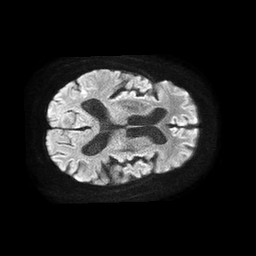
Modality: TRACE
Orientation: axial
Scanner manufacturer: philips
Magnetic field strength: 1.5 T
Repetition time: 4.6 s
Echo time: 0.09059 s